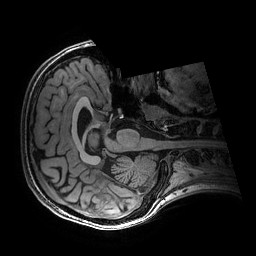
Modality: T1w
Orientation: axial
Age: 21
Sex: female
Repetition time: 0.0077 s
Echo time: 0.0034 s